Field crop: maize
Growth stage: 2
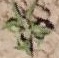
Species: atriplex